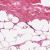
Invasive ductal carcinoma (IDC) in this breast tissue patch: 0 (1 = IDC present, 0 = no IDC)